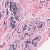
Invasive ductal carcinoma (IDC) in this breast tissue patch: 0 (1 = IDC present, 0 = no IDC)